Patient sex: M
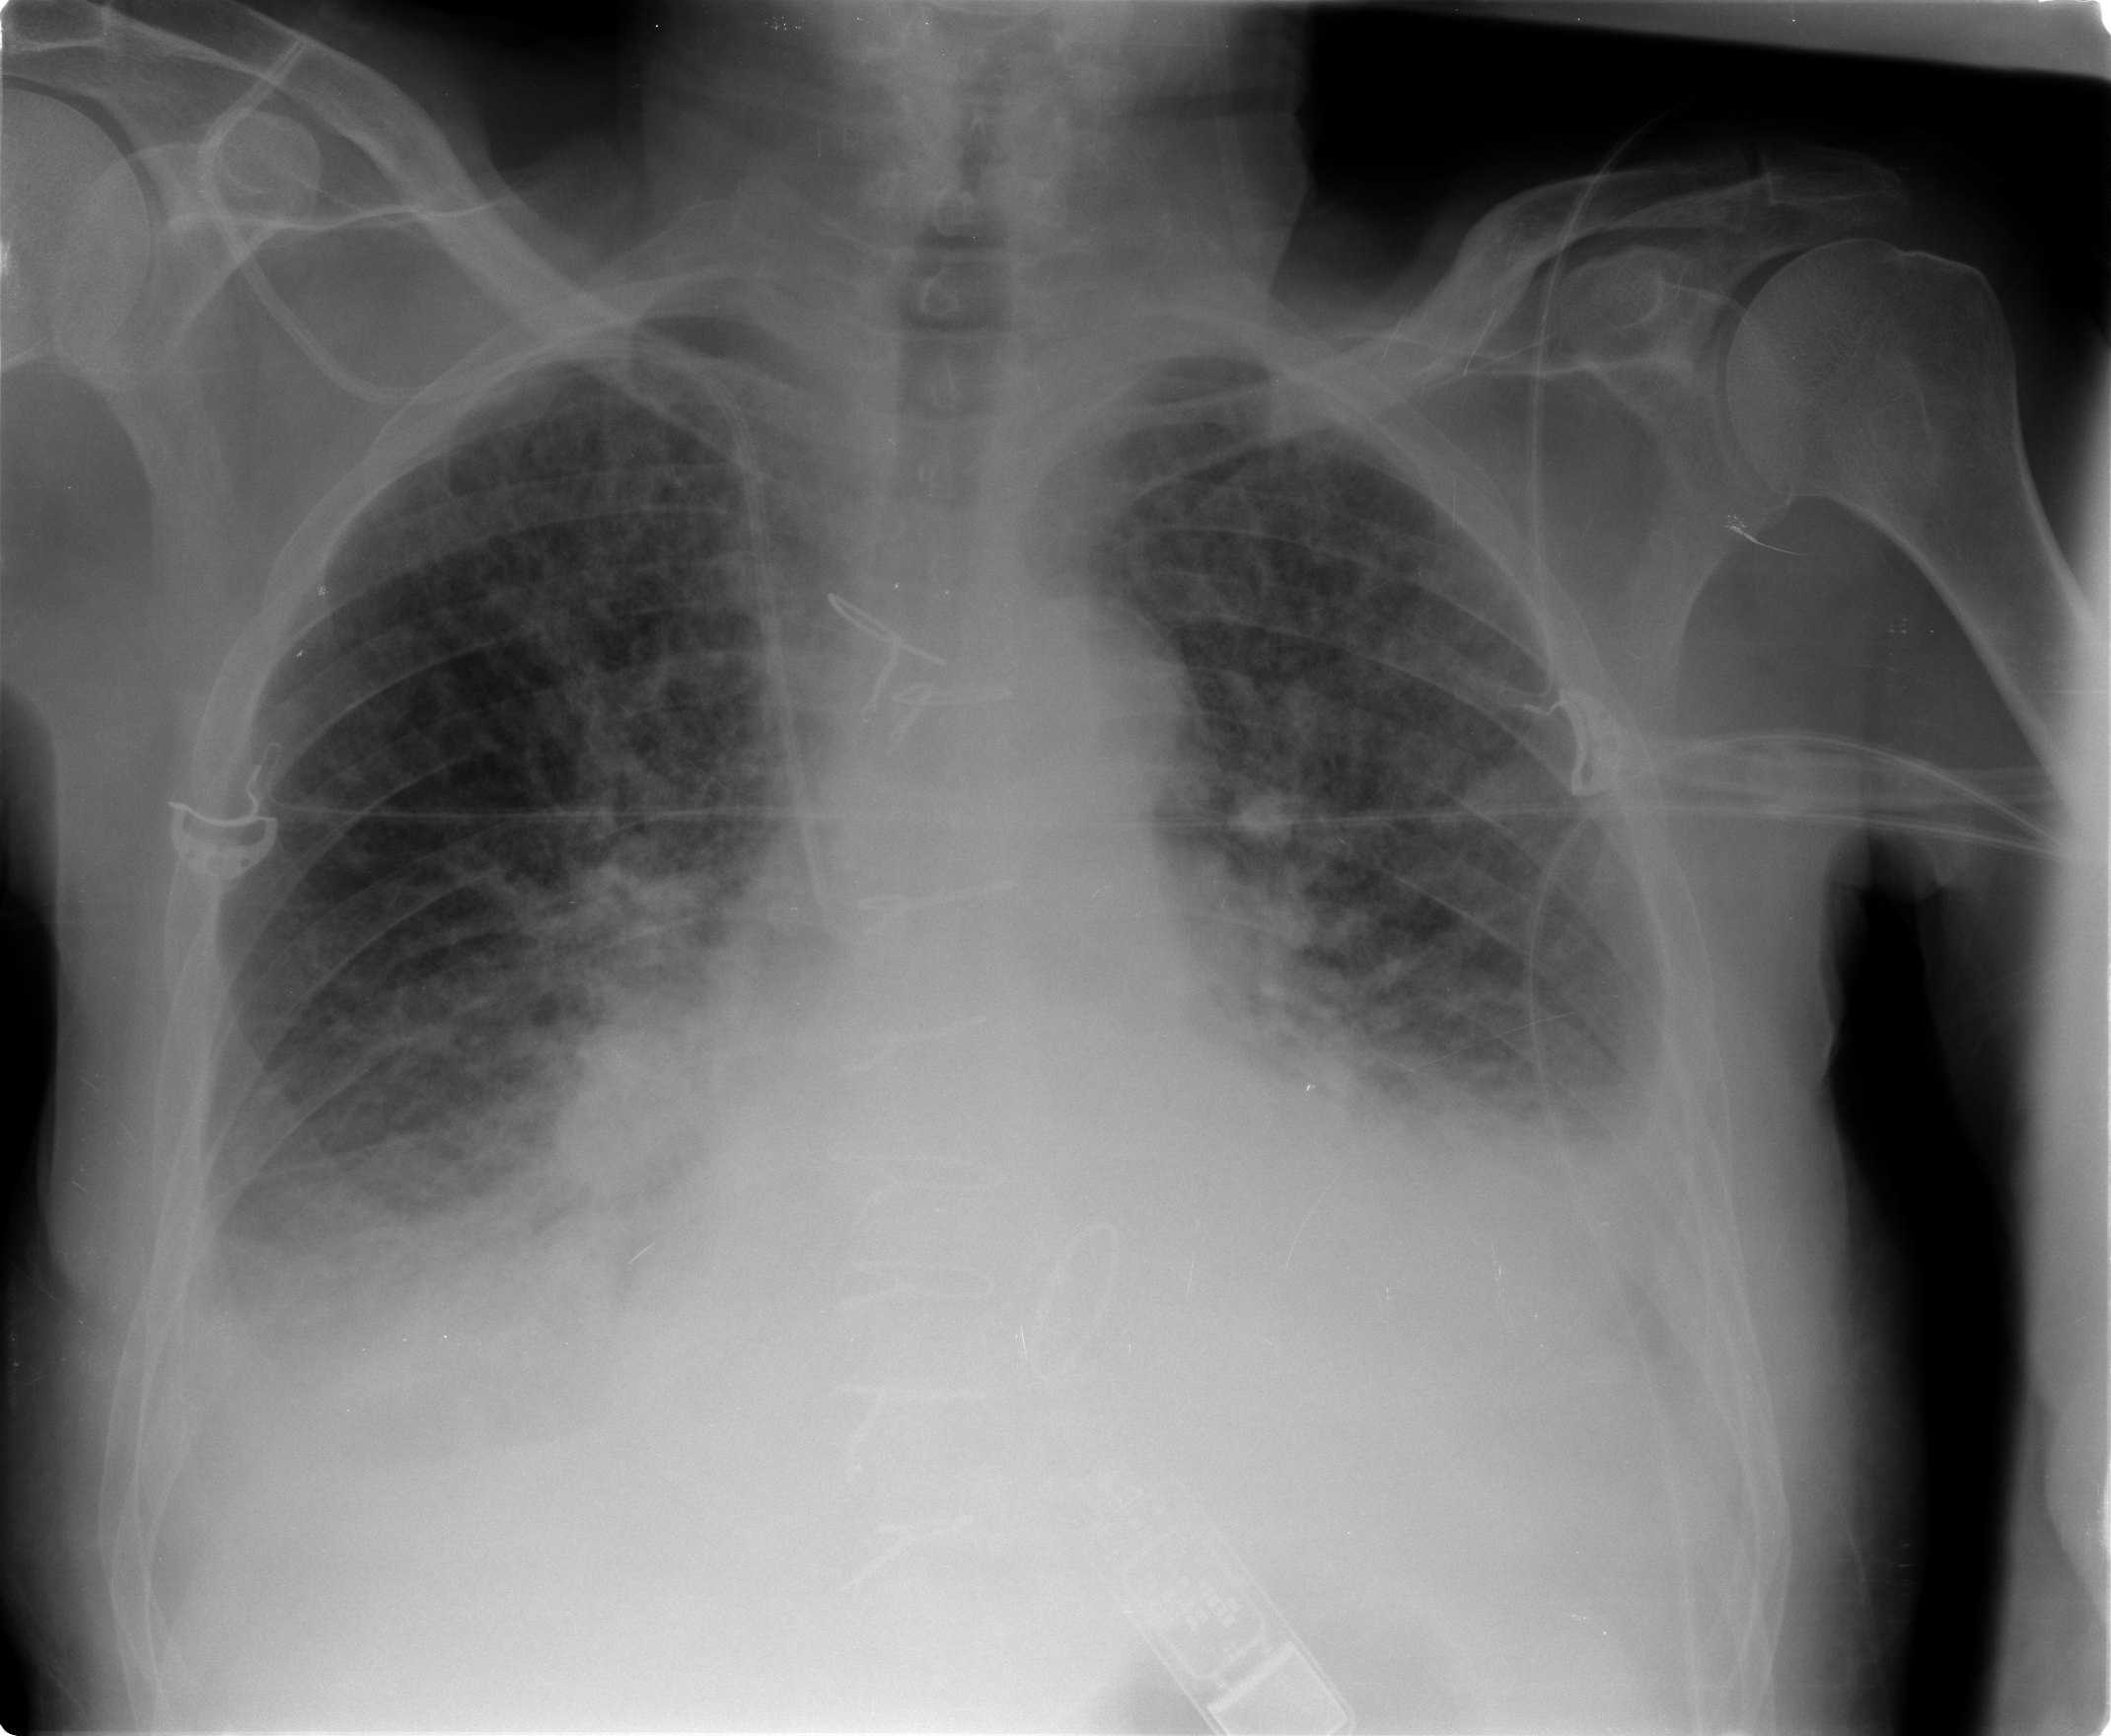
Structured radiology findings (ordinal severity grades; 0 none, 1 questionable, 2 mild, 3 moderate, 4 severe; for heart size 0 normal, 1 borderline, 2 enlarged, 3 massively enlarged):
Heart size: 2
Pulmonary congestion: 3
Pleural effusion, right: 2
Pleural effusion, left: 2
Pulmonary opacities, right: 2
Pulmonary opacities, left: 2
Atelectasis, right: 2
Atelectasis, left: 2